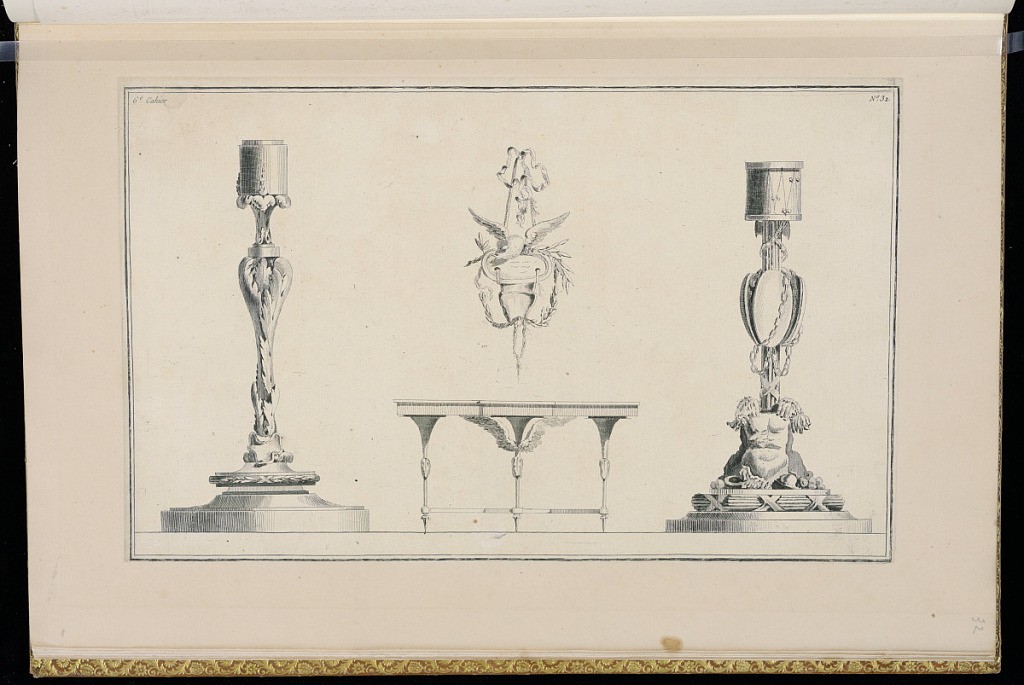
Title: Designs for Candlesticks, Console Table, and a Trophy
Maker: Henri Sallembier, French, ca. 1753 - 1820
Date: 1777–78
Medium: Etching on paper
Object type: Print
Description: Designs for two candlesticks flanking a console table and a hanging trophy with a cartouche and bird featuring neoclassical ornament and military motifs such as arms and armor, shields, chains, drums, helmet, festoons of leaves, wings, ribbons, scrolling leaves (rinceaux), cartouches, and foliate scrolls. The plate is numbered.